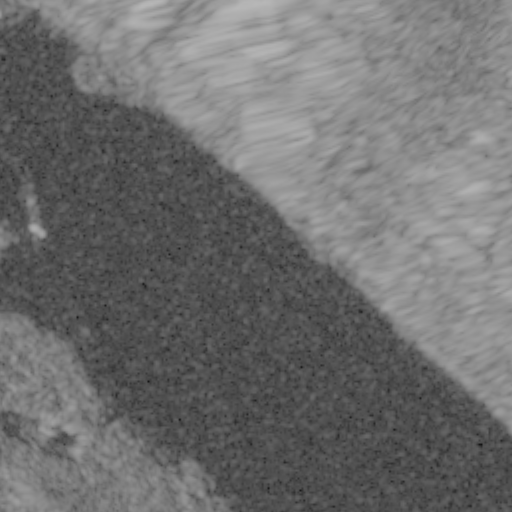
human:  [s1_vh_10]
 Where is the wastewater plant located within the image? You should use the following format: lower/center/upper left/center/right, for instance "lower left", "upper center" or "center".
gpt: The wastewater plant is located in the upper left of the image.
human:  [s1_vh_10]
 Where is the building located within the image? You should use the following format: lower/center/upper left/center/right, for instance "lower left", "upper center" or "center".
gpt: The building is located in the left of the image.
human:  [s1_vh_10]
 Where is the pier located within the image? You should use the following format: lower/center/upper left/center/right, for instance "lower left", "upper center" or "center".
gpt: The pier is located in the upper left of the image.
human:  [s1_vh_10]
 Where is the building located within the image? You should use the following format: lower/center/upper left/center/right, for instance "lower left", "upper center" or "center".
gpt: The building is located in the lower left of the image.
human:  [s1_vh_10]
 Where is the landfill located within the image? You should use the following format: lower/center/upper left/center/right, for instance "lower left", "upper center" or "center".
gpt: There is no landfill in the image.

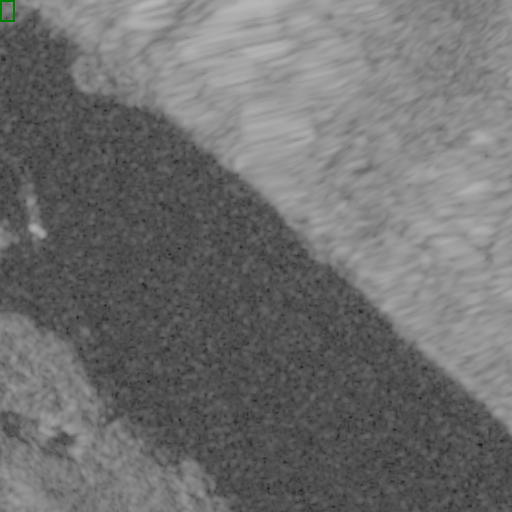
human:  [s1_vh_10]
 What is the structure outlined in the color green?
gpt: The structure outlined in green is a wastewater plant.
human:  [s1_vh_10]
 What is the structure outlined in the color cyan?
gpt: There is no cyan outline.